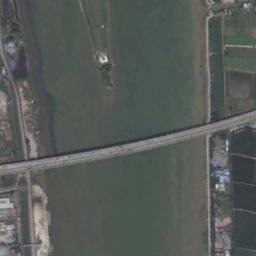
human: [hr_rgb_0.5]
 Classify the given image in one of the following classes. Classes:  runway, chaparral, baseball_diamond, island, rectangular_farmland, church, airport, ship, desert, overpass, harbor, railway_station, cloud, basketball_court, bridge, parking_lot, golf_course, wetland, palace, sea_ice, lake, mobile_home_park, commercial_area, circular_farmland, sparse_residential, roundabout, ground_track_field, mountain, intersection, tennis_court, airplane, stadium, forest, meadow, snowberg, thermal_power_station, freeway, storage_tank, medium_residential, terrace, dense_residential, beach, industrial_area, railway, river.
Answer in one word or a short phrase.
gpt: bridge